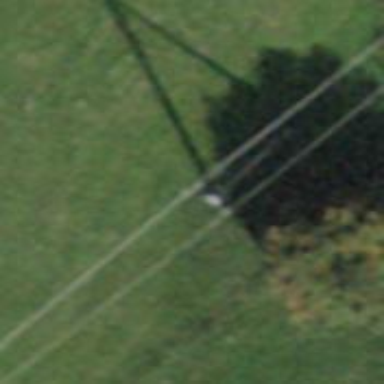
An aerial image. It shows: Power pole.